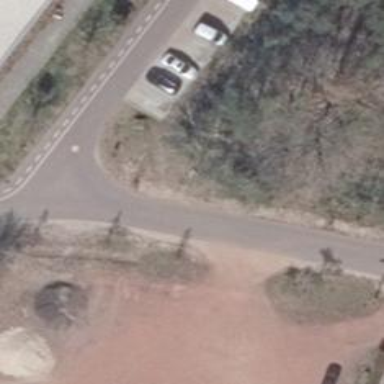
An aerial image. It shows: Asphalt road designated for service vehicles.